Question: I have created a stored procedure in SQL Server 2012. The procedure works fine and does execute, but I'm just curious, why is it showing this squiggly line below the procedure name?
Below is the image showing my stored procedure:

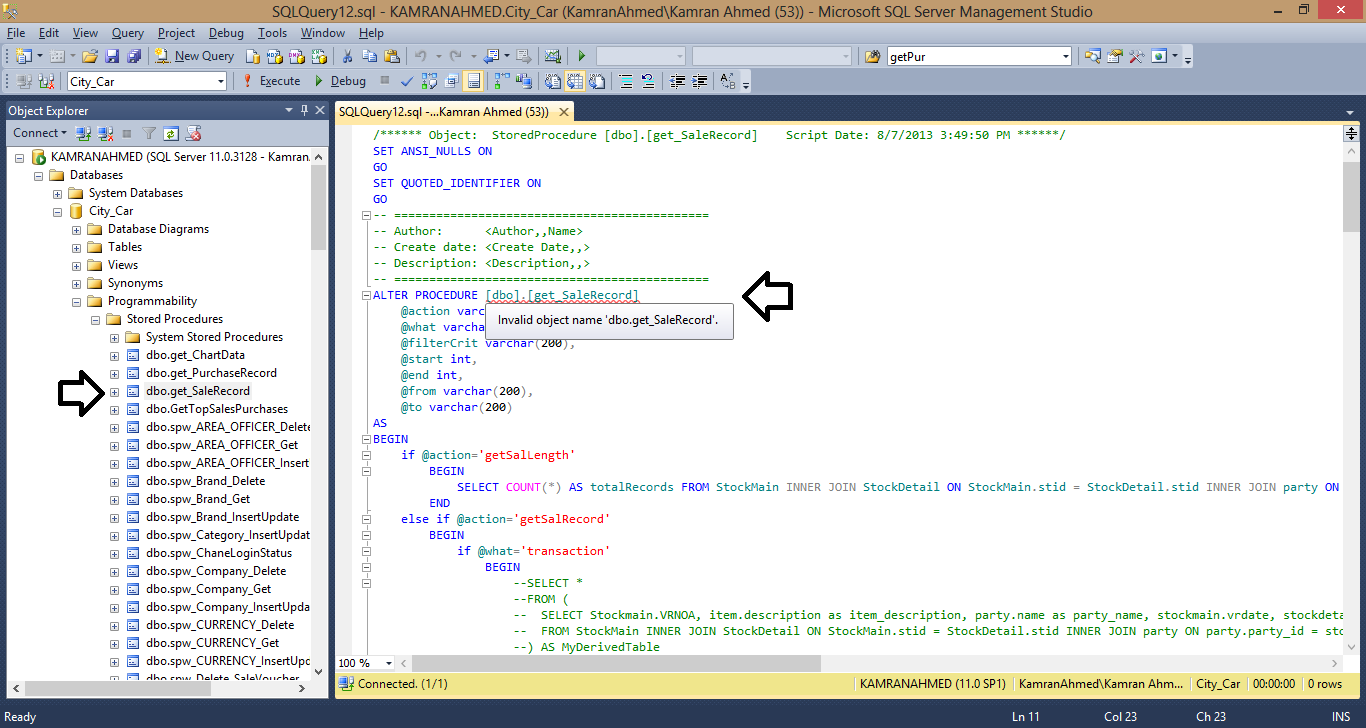
Answer: Unfortunately, intellisense in SSMS isn't the greatest. This stored proc must be new and SSMS hasn't "learned" about it yet, even though it clearly exists. If you were to close SSMS and reopen it, you wouldn't have this issue. I have been so frustrated with intellisense in SSMS that I've been tempted to just turn it off.
You can also press Ctrl + Shift + R to refresh the local intellisense cache, and that should take care of it.